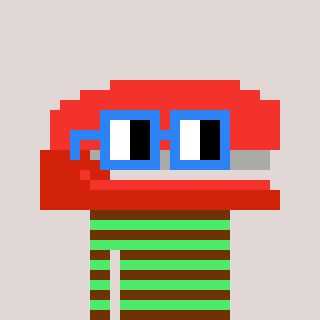
a pixel art character with square blue glasses, a stapler-shaped head and a teal-colored body on a warm background